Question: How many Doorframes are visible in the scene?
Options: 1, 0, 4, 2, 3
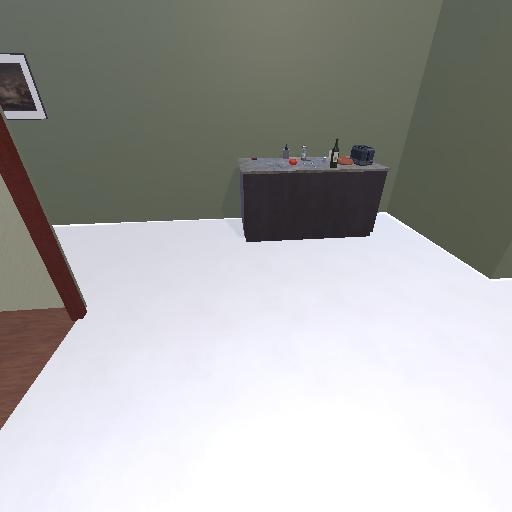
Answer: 1